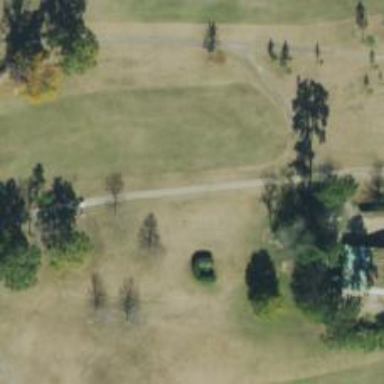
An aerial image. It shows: Golf cartpath that is also road path.